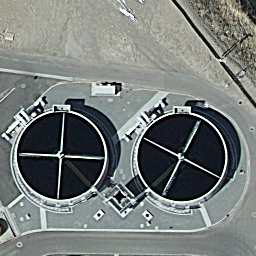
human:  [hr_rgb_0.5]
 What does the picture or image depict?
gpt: storage tanks